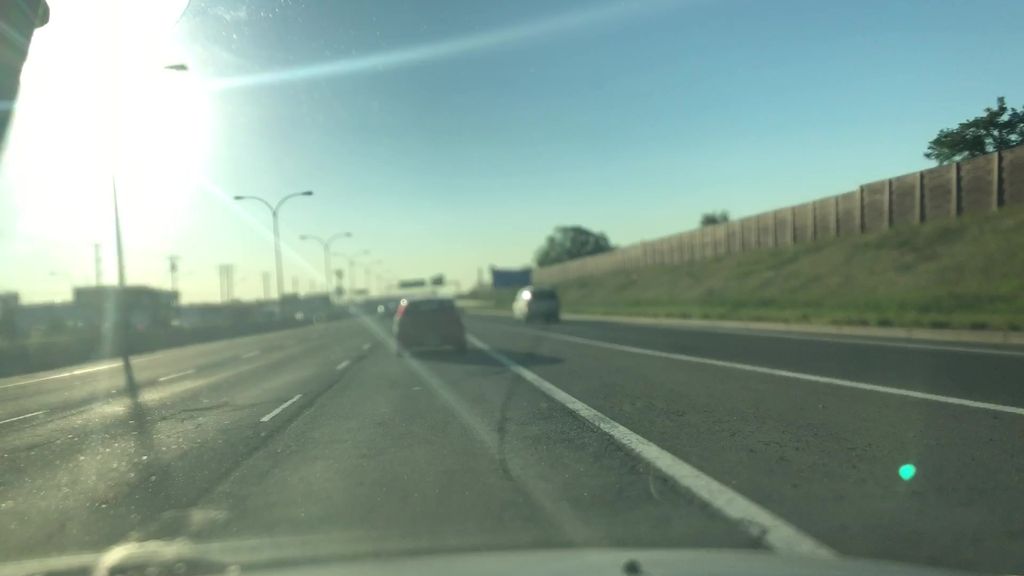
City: edmonton